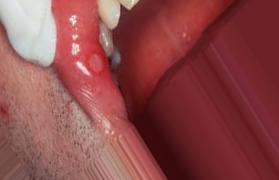
Condition: Mouth Ulcer